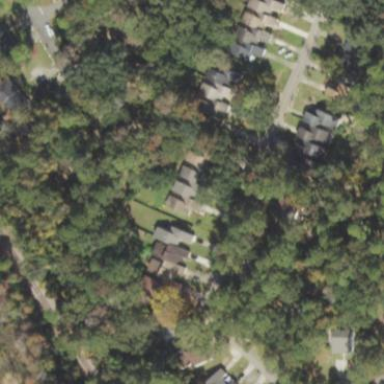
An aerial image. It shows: Single-family residential area.